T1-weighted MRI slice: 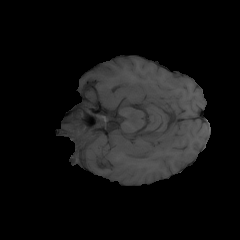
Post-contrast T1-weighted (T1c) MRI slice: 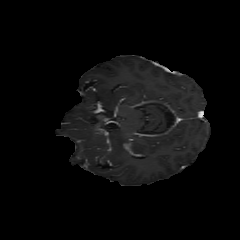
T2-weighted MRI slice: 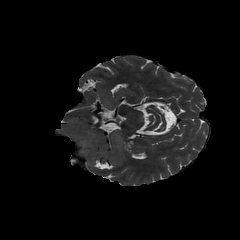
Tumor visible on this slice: yes